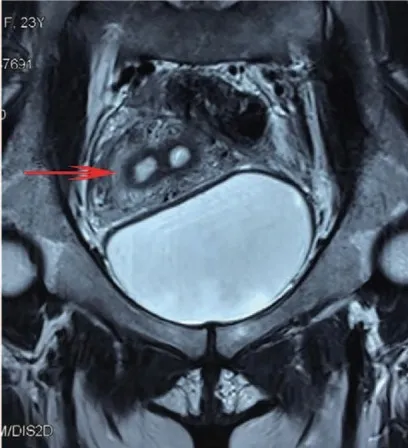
(B) The septum is causing exaggerated separation of the cavities (red arrow).
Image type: radiology (mri)